Aerial crown-view tile of a tropical tree (Barro Colorado Island, Panama), acquired 20241216:
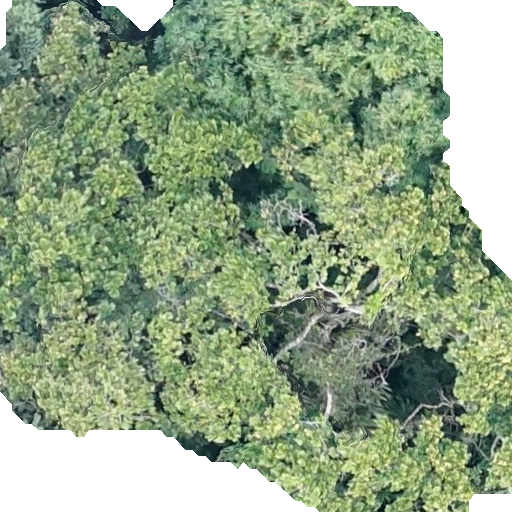
Species: Anacardium excelsum
GBIF accepted scientific name: Anacardium excelsum
Crown area: 363.649 m²